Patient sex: M
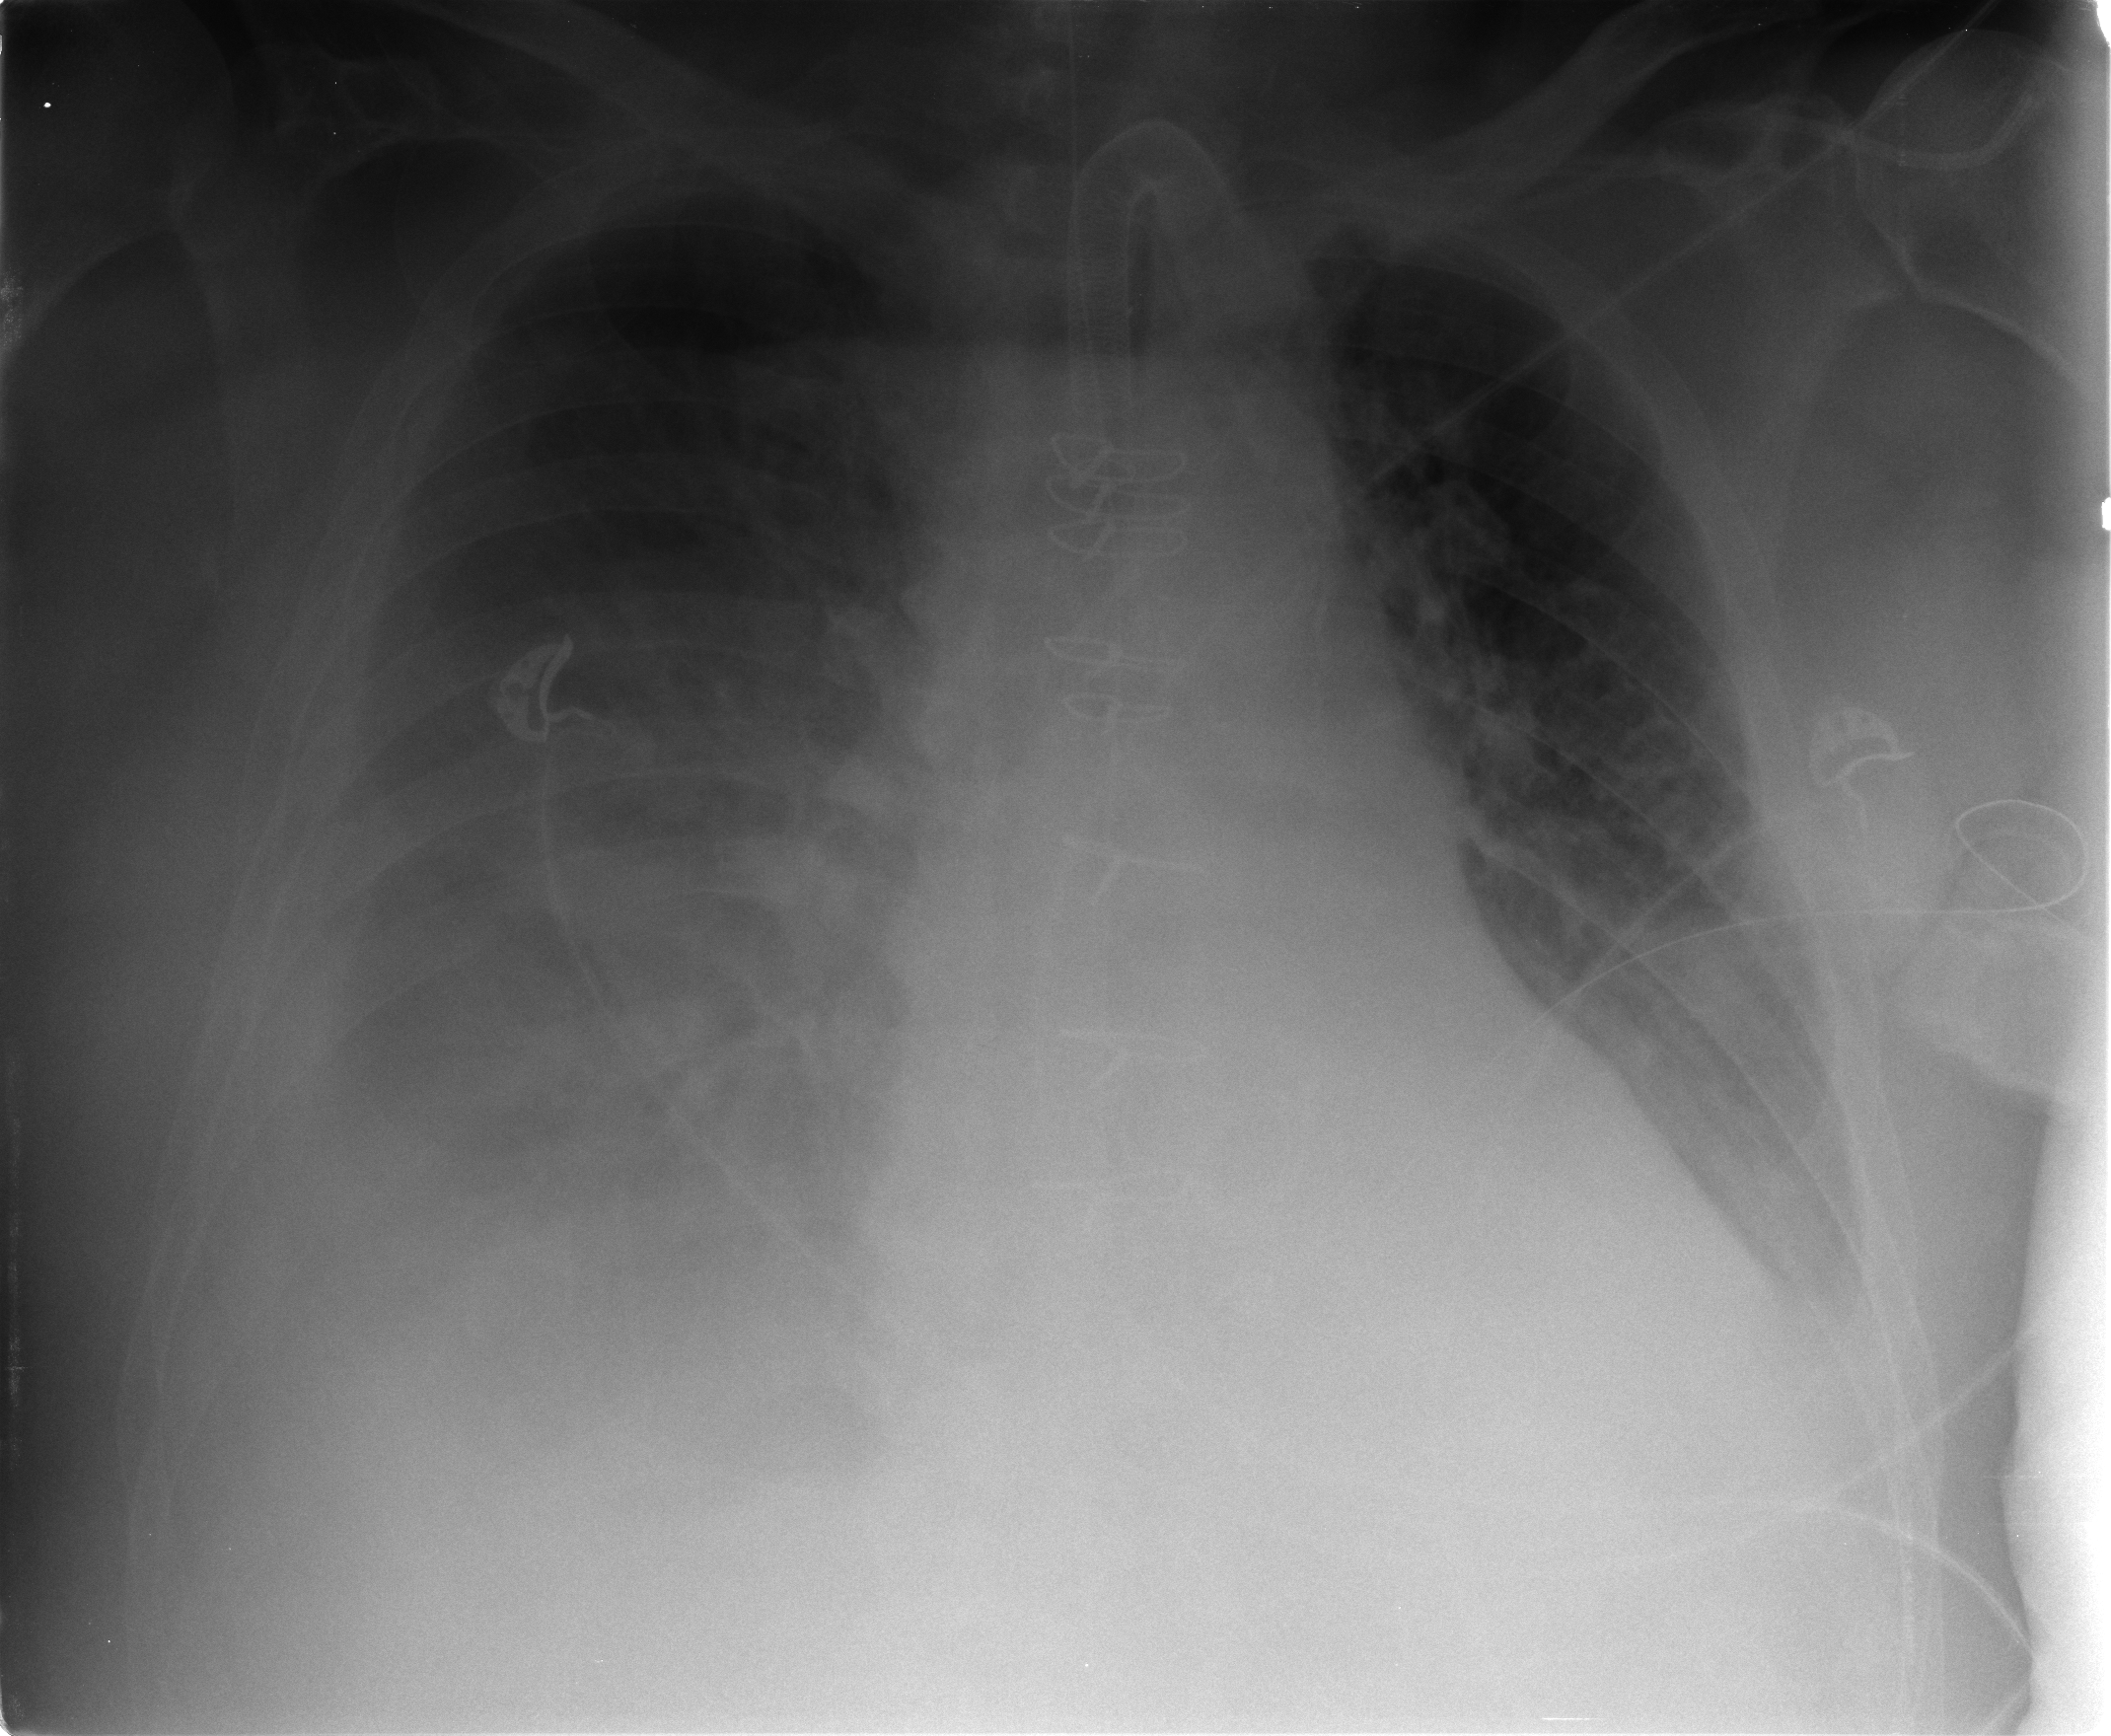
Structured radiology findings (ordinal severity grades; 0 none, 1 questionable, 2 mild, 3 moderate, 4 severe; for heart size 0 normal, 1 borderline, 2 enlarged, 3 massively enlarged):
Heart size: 2
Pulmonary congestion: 2
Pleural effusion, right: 3
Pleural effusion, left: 1
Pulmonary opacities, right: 2
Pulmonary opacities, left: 0
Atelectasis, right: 2
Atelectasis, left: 2